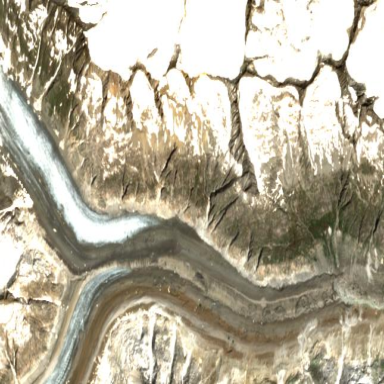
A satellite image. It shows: Stunning view of glacier.